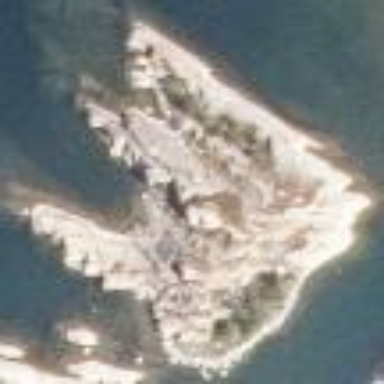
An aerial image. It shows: Islet along the coastline.